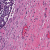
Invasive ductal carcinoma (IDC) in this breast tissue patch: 1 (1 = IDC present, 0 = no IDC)